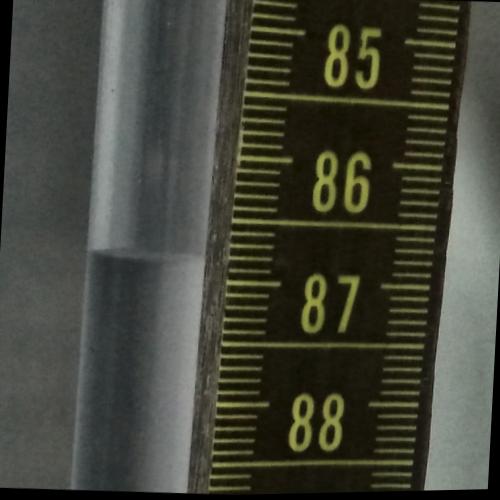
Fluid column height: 86.8 cm